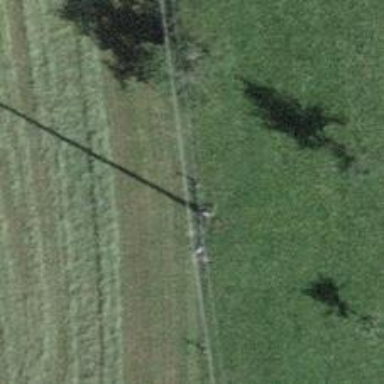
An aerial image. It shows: Utility pole in the area.